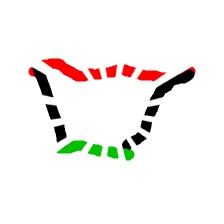
Shape: trapezoid